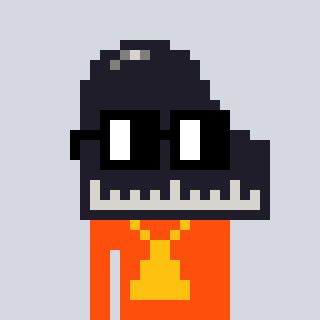
a pixel art character with square black glasses, a piano-shaped head and a orange-colored body on a cool background